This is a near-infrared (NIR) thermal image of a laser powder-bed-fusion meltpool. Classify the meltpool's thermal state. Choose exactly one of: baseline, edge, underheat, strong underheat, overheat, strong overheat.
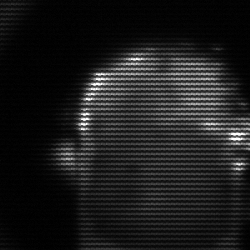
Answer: baseline